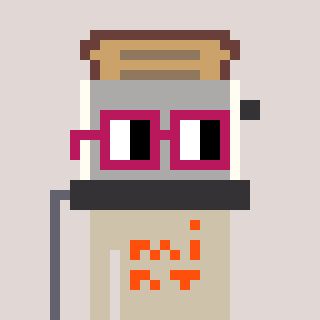
a pixel art character with square dark red glasses, a toaster-shaped head and a bege-colored body on a warm background